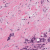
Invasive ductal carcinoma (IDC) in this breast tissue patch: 1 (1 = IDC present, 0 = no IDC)